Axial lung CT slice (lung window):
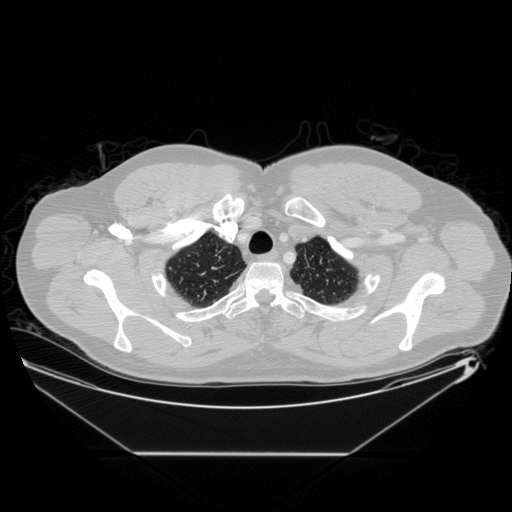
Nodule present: no